Question: I am trying to add an above a
Like in the Image below
!
I tried adding this:
'''
getActionBar().setIcon(R.drawable.ic_launcher);
'''
and adding it in my viewpager xml above the viewpager but it didn't work
any idea how to do that?
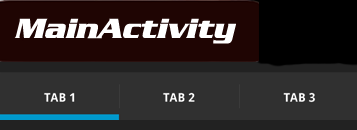
Answer: You might want to apply custom view to the action bar. Try something like this:
'''
ActionBar actionBar = getSupportActionBar();
actionBar.setDisplayHomeAsUpEnabled(false);
actionBar.setDisplayShowCustomEnabled(true);
actionBar.setDisplayShowTitleEnabled(false);
LayoutInflater inflator = (LayoutInflater) this .getSystemService(Context.LAYOUT_INFLATER_SERVICE);
View view = inflator.inflate(R.layout.action_bar_layout, null);
actionBar.setCustomView(view);
'''
And here is the action_bar_layout.xml:
'''
<?xml version="1.0" encoding="utf-8"?>
<RelativeLayout xmlns:android="http://schemas.android.com/apk/res/android"
android:layout_width="match_parent"
android:layout_height="match_parent"
android:layout_gravity="fill_horizontal">
<ImageView
android:id="@+id/logo"
android:layout_width="wrap_content"
android:layout_height="wrap_content"
android:src="@drawable/YOUR_IMAGE_GOES_HERE" />
</RelativeLayout>
'''